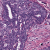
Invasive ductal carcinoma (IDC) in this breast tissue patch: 0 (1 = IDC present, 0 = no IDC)